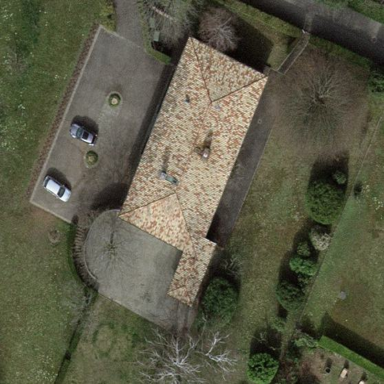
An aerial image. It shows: Detached building.